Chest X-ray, PA view. Patient: 22 years old, sex M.
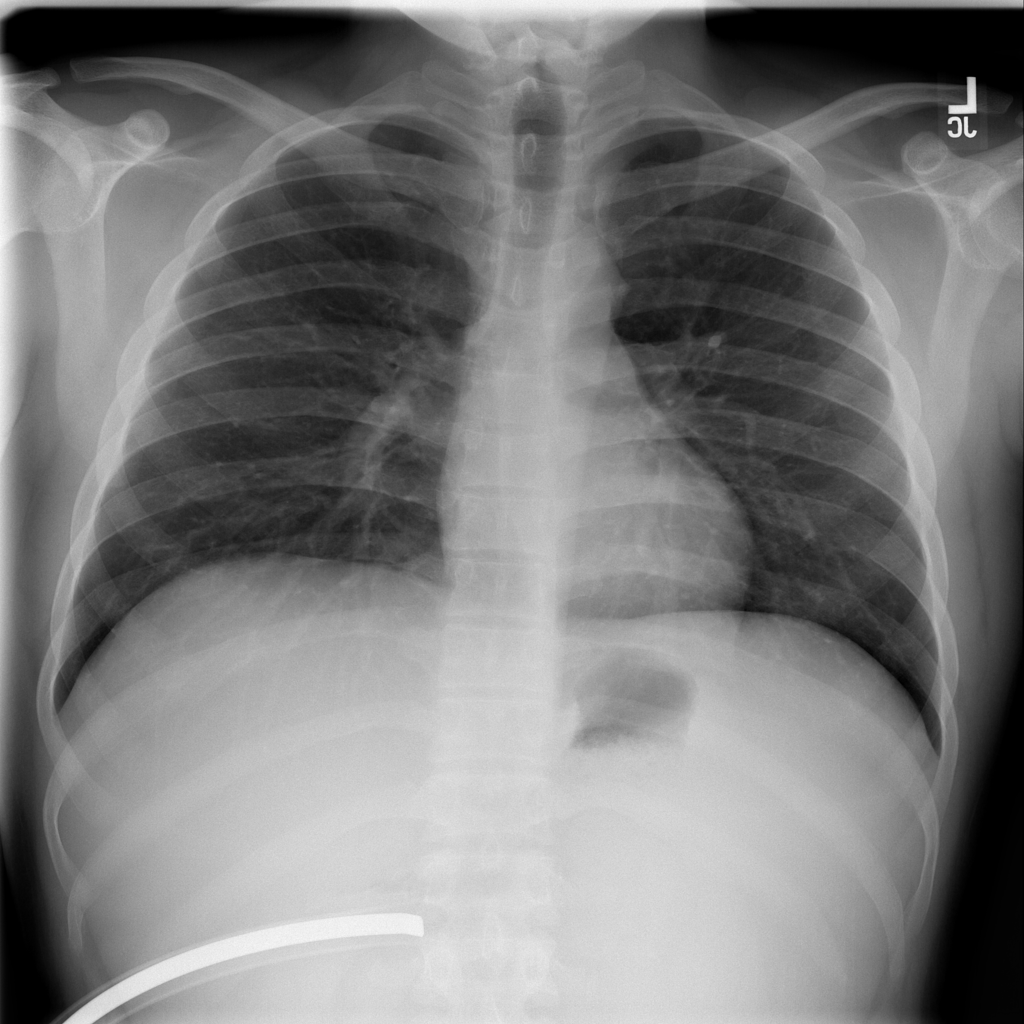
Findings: No Finding